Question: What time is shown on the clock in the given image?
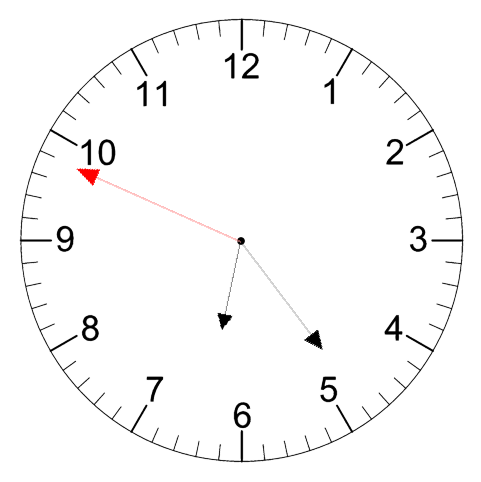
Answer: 06:23:49